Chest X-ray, AP view. Patient: 67 years old, sex F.
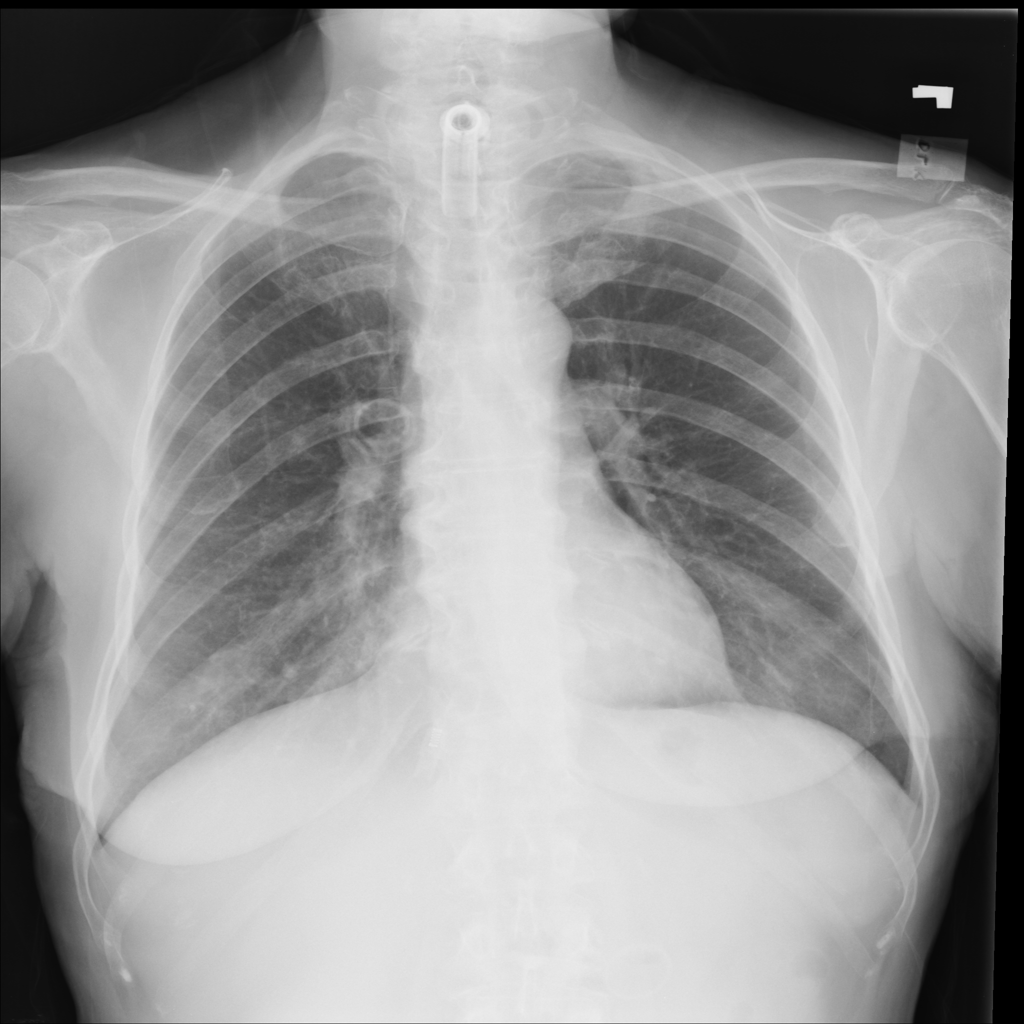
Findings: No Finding